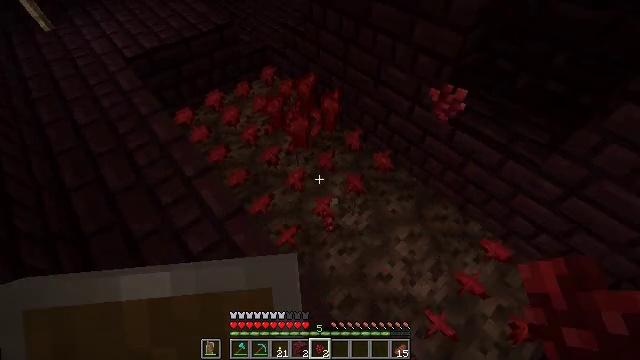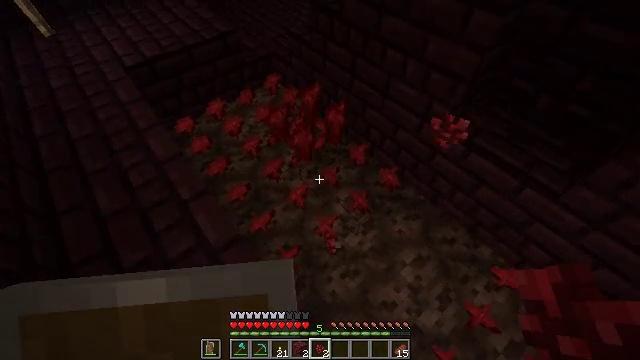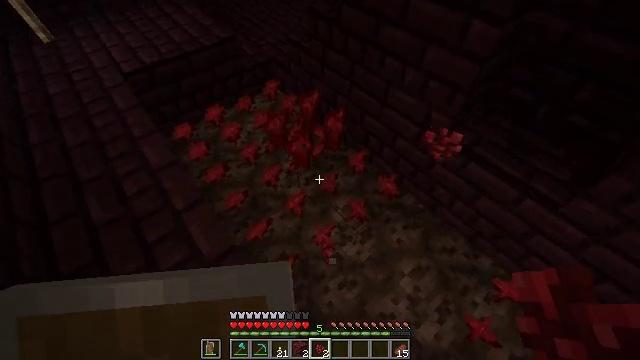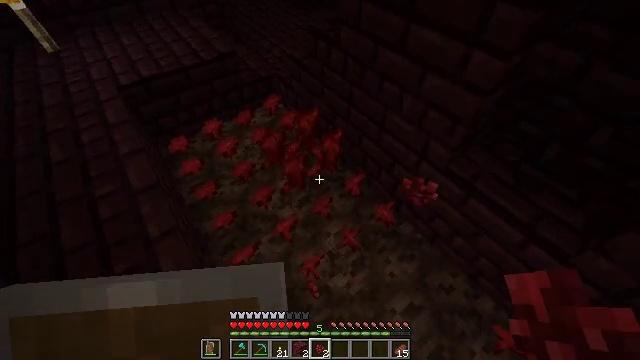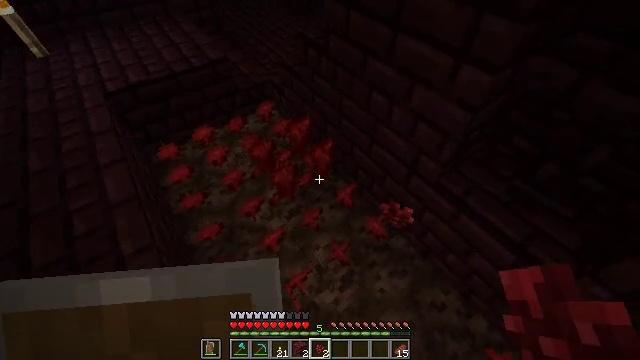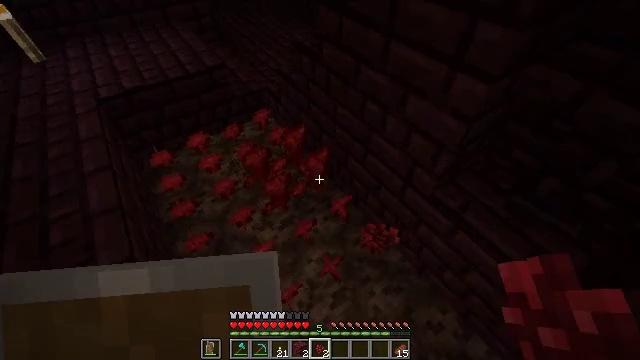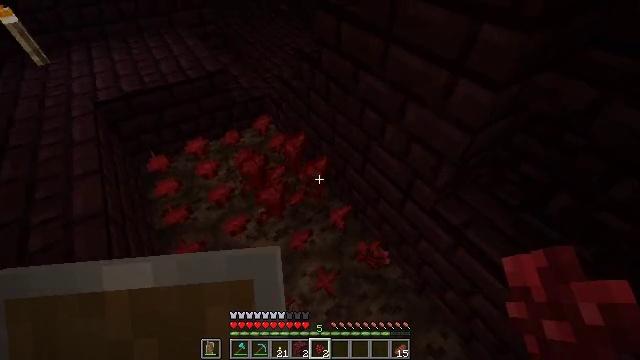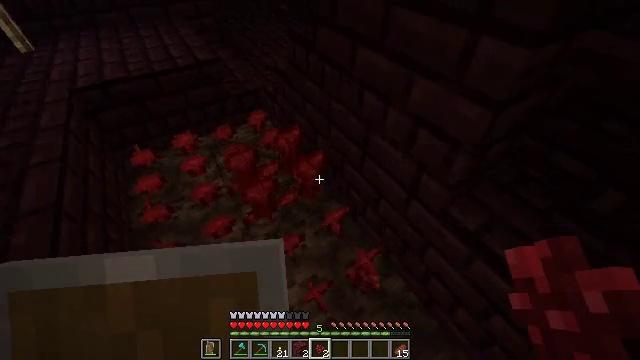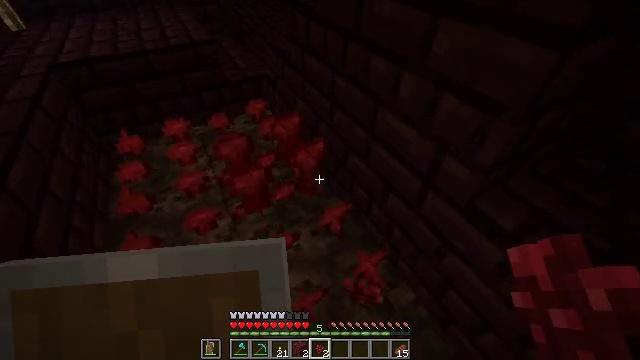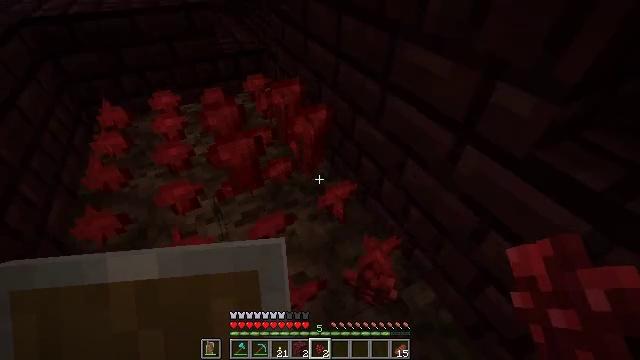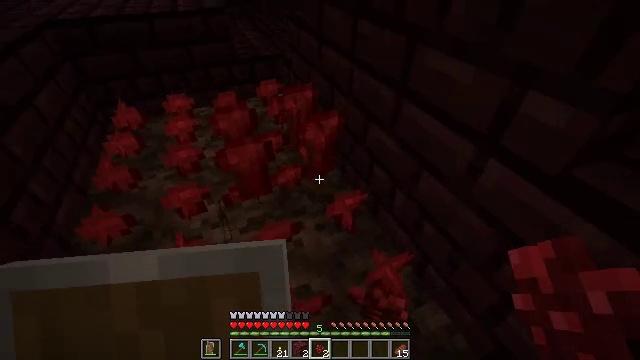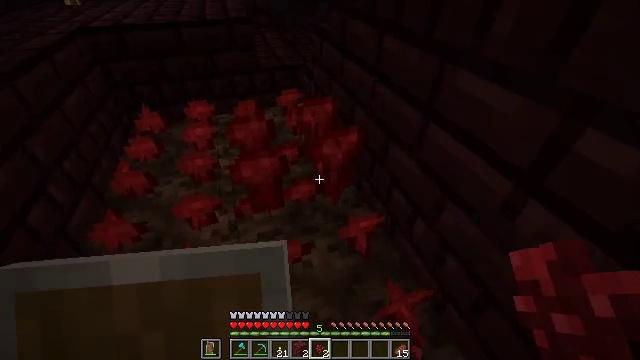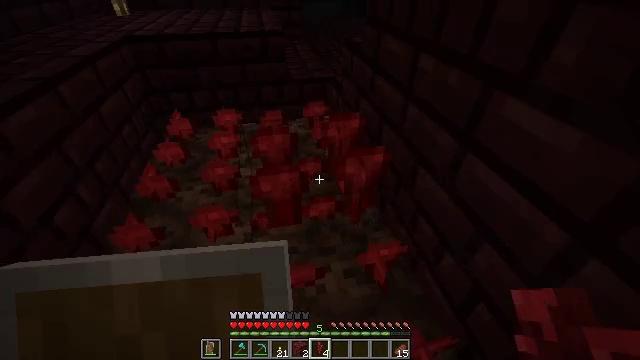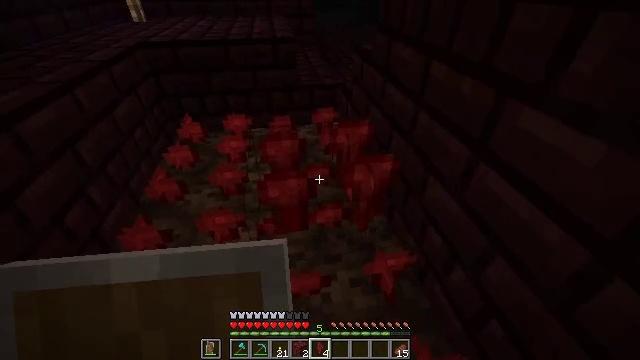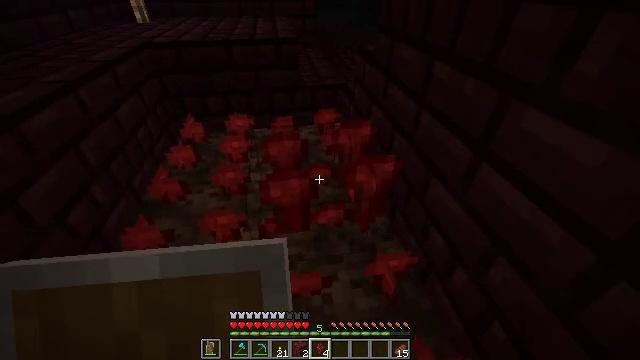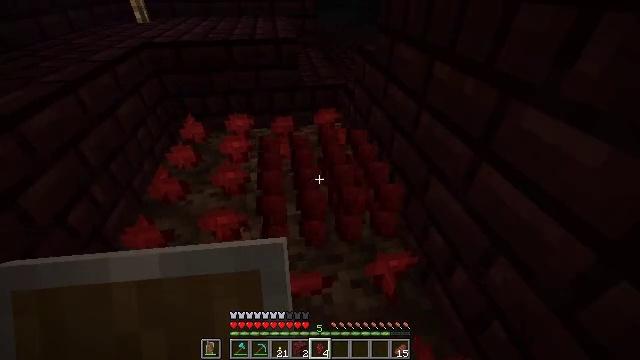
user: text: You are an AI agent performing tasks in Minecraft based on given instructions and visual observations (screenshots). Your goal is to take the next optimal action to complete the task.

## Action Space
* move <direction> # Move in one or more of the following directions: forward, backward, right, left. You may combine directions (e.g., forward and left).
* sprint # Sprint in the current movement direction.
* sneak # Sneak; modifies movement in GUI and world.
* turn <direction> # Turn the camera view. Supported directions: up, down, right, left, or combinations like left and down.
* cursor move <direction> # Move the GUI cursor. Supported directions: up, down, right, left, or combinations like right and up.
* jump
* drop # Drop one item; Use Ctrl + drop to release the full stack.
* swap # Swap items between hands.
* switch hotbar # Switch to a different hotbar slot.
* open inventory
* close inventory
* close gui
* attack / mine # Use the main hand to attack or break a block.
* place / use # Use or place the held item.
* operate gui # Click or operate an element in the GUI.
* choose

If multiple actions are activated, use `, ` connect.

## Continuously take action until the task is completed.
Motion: motion action
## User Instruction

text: Gather nether wart from soul sand farms.
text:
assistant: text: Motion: move forward and move right, turn left
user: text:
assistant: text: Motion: move forward and move right
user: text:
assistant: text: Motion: move forward and move right, turn left and up
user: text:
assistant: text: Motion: move forward and move right
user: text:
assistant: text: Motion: move forward and move right, turn left and up
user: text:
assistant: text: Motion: move forward, turn left and up
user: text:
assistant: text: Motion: move forward, turn left and up
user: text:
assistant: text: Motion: move forward, turn left and up
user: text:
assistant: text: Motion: move forward, turn left and up
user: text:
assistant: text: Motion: move forward, turn left and up
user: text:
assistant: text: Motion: move forward, turn left and up
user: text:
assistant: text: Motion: turn left and up
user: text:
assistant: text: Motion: turn left and up
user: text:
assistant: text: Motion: no_op
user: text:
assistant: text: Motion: attack / mine
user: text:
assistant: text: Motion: attack / mine
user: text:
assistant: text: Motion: no_op
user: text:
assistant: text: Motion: move forward
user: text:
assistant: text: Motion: move forward
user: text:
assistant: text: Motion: move forward
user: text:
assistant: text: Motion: move forward, turn left
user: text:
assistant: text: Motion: move forward, turn left
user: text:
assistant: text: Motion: move forward
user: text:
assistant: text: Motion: move forward
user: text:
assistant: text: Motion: move forward
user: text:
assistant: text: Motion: move forward
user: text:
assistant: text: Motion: move forward, turn up
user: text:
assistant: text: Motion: move forward, turn up
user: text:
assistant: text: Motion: move forward, turn up
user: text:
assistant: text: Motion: move forward, turn right and up